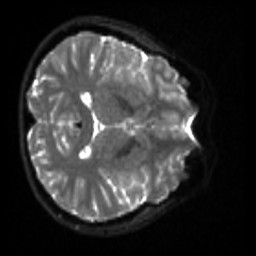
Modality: sbref
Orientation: axial
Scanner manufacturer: siemens
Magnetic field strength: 3 T
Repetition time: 4 s
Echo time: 0.0594 s